Aerial crown-view tile of a tropical tree (Barro Colorado Island, Panama), acquired 20250317:
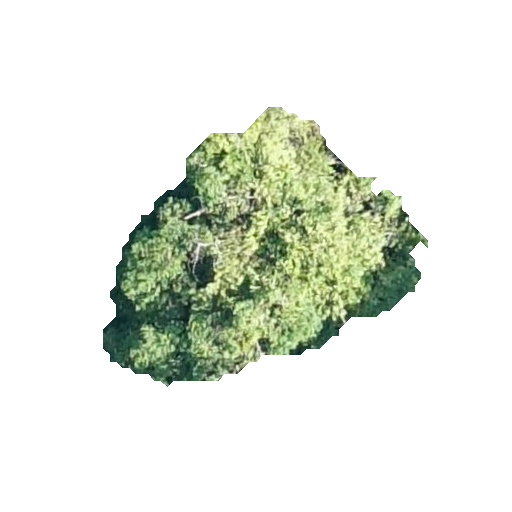
Species: Protium stevensonii
GBIF accepted scientific name: Tetragastris panamensis
Crown area: 83.431 m²